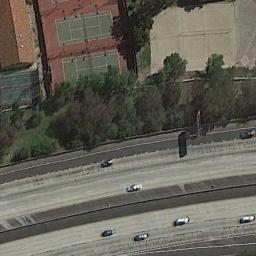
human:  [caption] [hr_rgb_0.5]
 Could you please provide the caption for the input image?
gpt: There are many cars on the road beside the tennis court .

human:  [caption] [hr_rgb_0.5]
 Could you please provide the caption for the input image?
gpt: Buildings and trees next to the tennis court near the double lane .

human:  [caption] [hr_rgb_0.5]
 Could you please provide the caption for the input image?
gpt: A row of trees is planted between the tennis court and the road .

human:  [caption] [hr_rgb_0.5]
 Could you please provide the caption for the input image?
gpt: The tennis court is next to some trees and roads .

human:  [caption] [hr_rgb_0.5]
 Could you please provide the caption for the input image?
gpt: There are some green trees beside the tennis court .